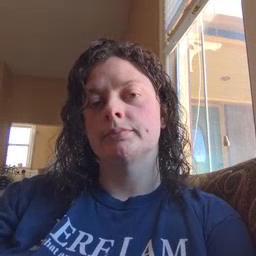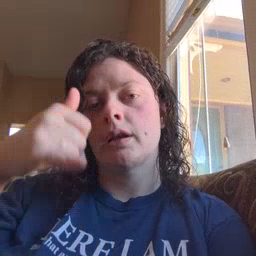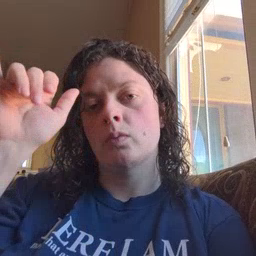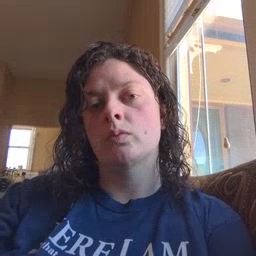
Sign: cow